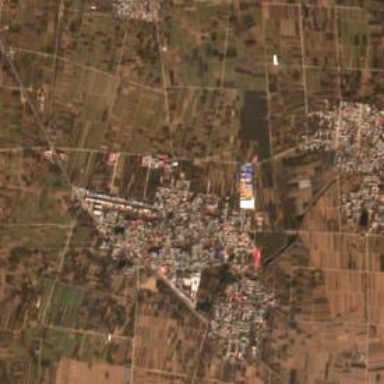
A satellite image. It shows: Township classified as town.